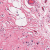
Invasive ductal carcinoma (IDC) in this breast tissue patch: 0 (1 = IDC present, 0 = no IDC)